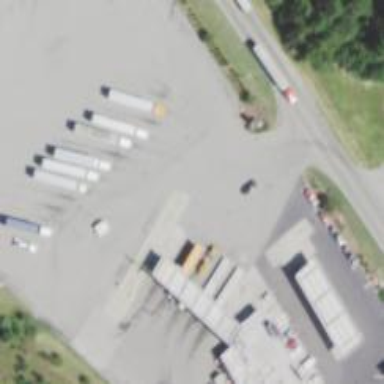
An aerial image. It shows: Weighbridge facility.